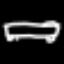
Label: bed